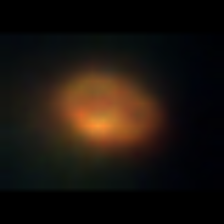
Taxon: NanoPlankton
Group: Other